Question: I am trying to install Magento 1.9.1. But there is some problem in first step. Page not loading CSS. Perhaps the reason could be permission. But I tried after giving permission also and still no success.

Please refer the screenshot. Thanks in advance.
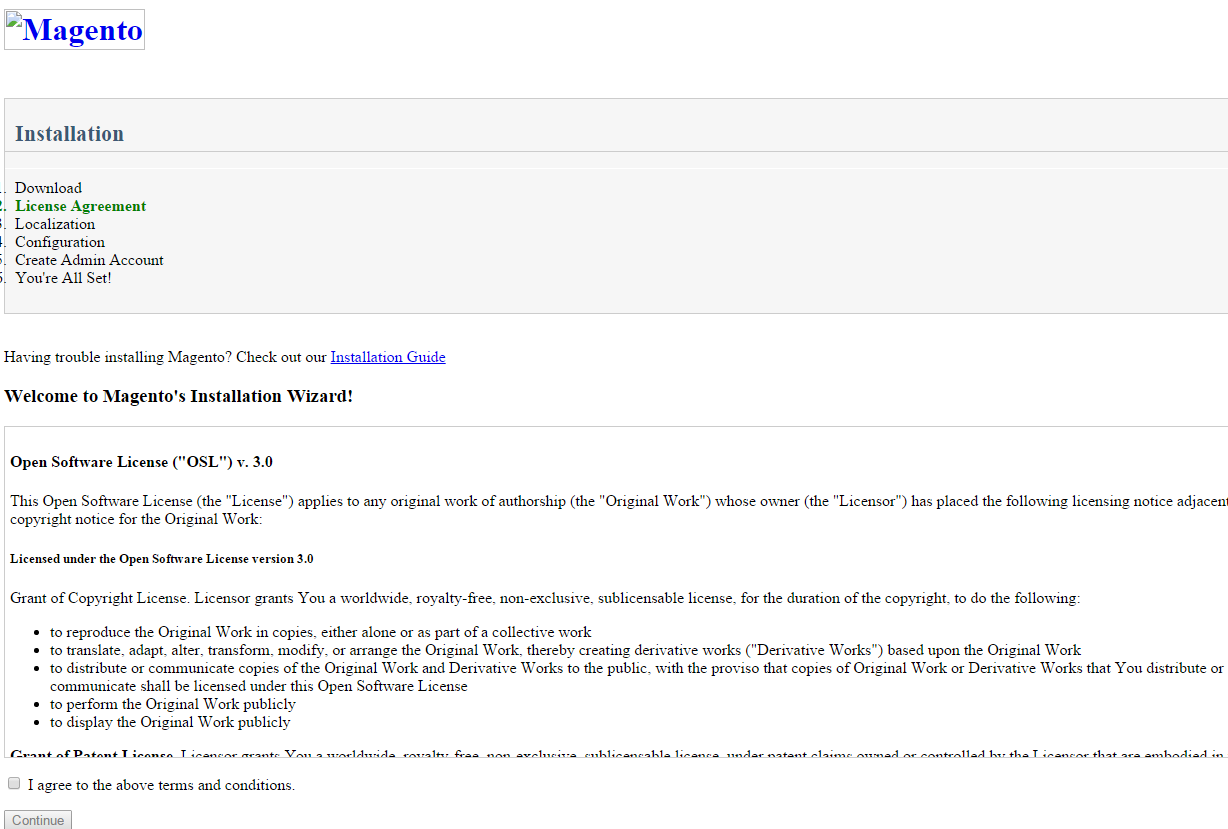
Answer: This could be due to 2 things,
1. Permission Issue : cannot access the css files.
2. Incorrect base Url.
Try inspecting the links in the browser, and check if you can access the raw CSS files.